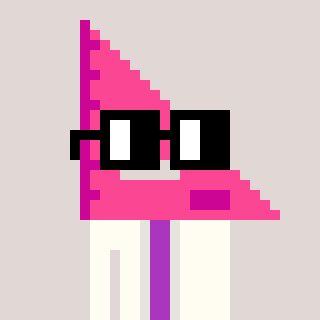
a pixel art character with square black glasses, a squadron ruler-shaped head and a grayscale-colored body on a warm background